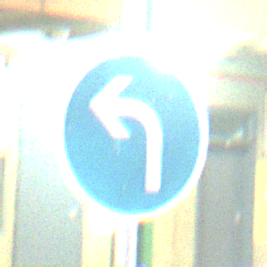
Verkehrszeichen: VorgeschriebeneFahrtrichtungLinks
Umgebung: Roofed, Special
Tageszeit: MorningAfternoon
Wetter: NotSpecified
Licht: Artificial
Jahreszeit: NotSpecified
Kontrast: MediumContrast